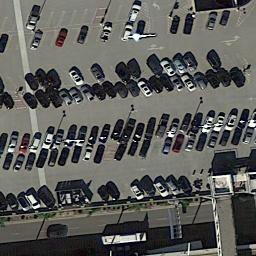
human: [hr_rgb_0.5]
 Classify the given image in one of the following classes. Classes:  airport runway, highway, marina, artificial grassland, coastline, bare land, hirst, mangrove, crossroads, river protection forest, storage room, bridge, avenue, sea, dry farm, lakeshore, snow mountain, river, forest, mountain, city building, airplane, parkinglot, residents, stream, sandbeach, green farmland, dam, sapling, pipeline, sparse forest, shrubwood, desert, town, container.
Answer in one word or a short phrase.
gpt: parkinglot